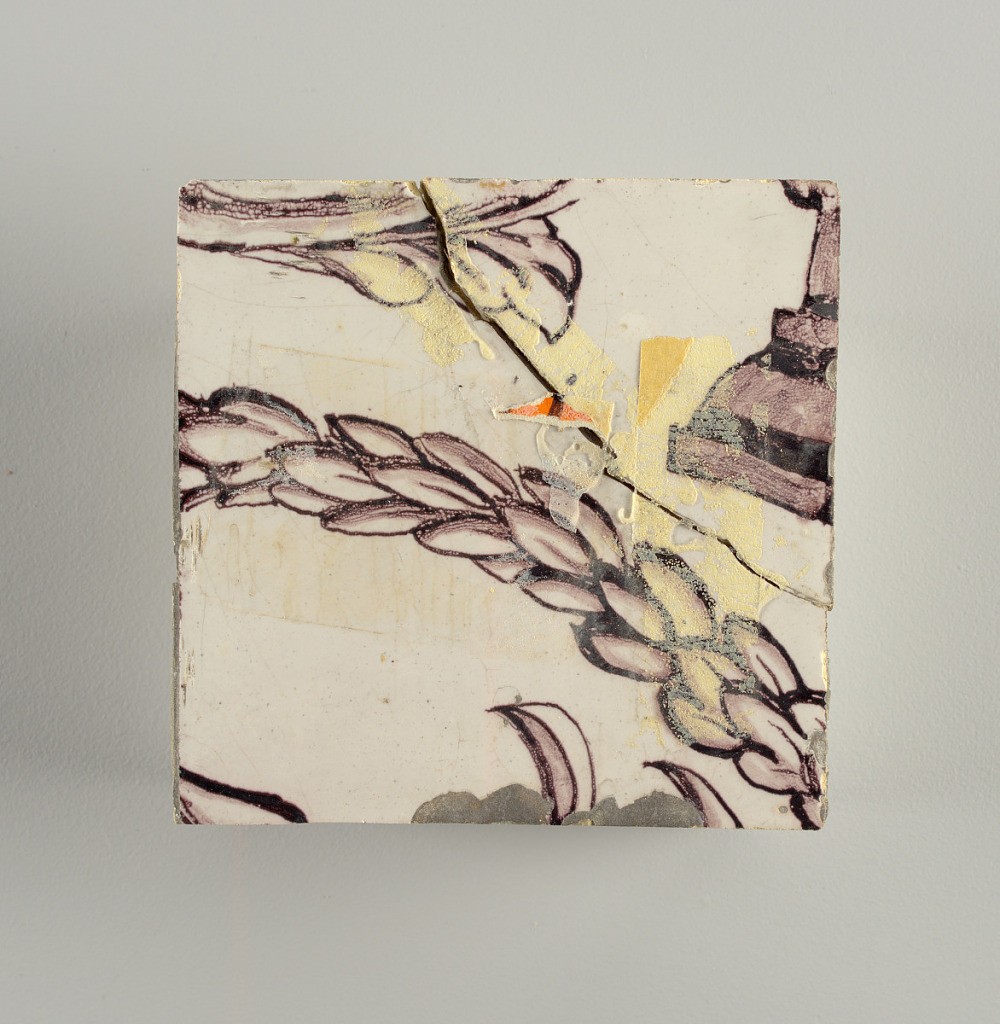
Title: Wall facing
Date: ca. 1725
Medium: tin-glazed earthenware, underglaze
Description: Running design for a frieze or a dado, composed of scrolls of foliage and strapwork, and four repeating motifs--a seated woman in a small upright oval medallion, a putto seated on a rocailled base, and strapwork in axial pattern.  The various panels, A to F, show various repeats of the same design, all being five tiles high and a varying number of tiles wide.